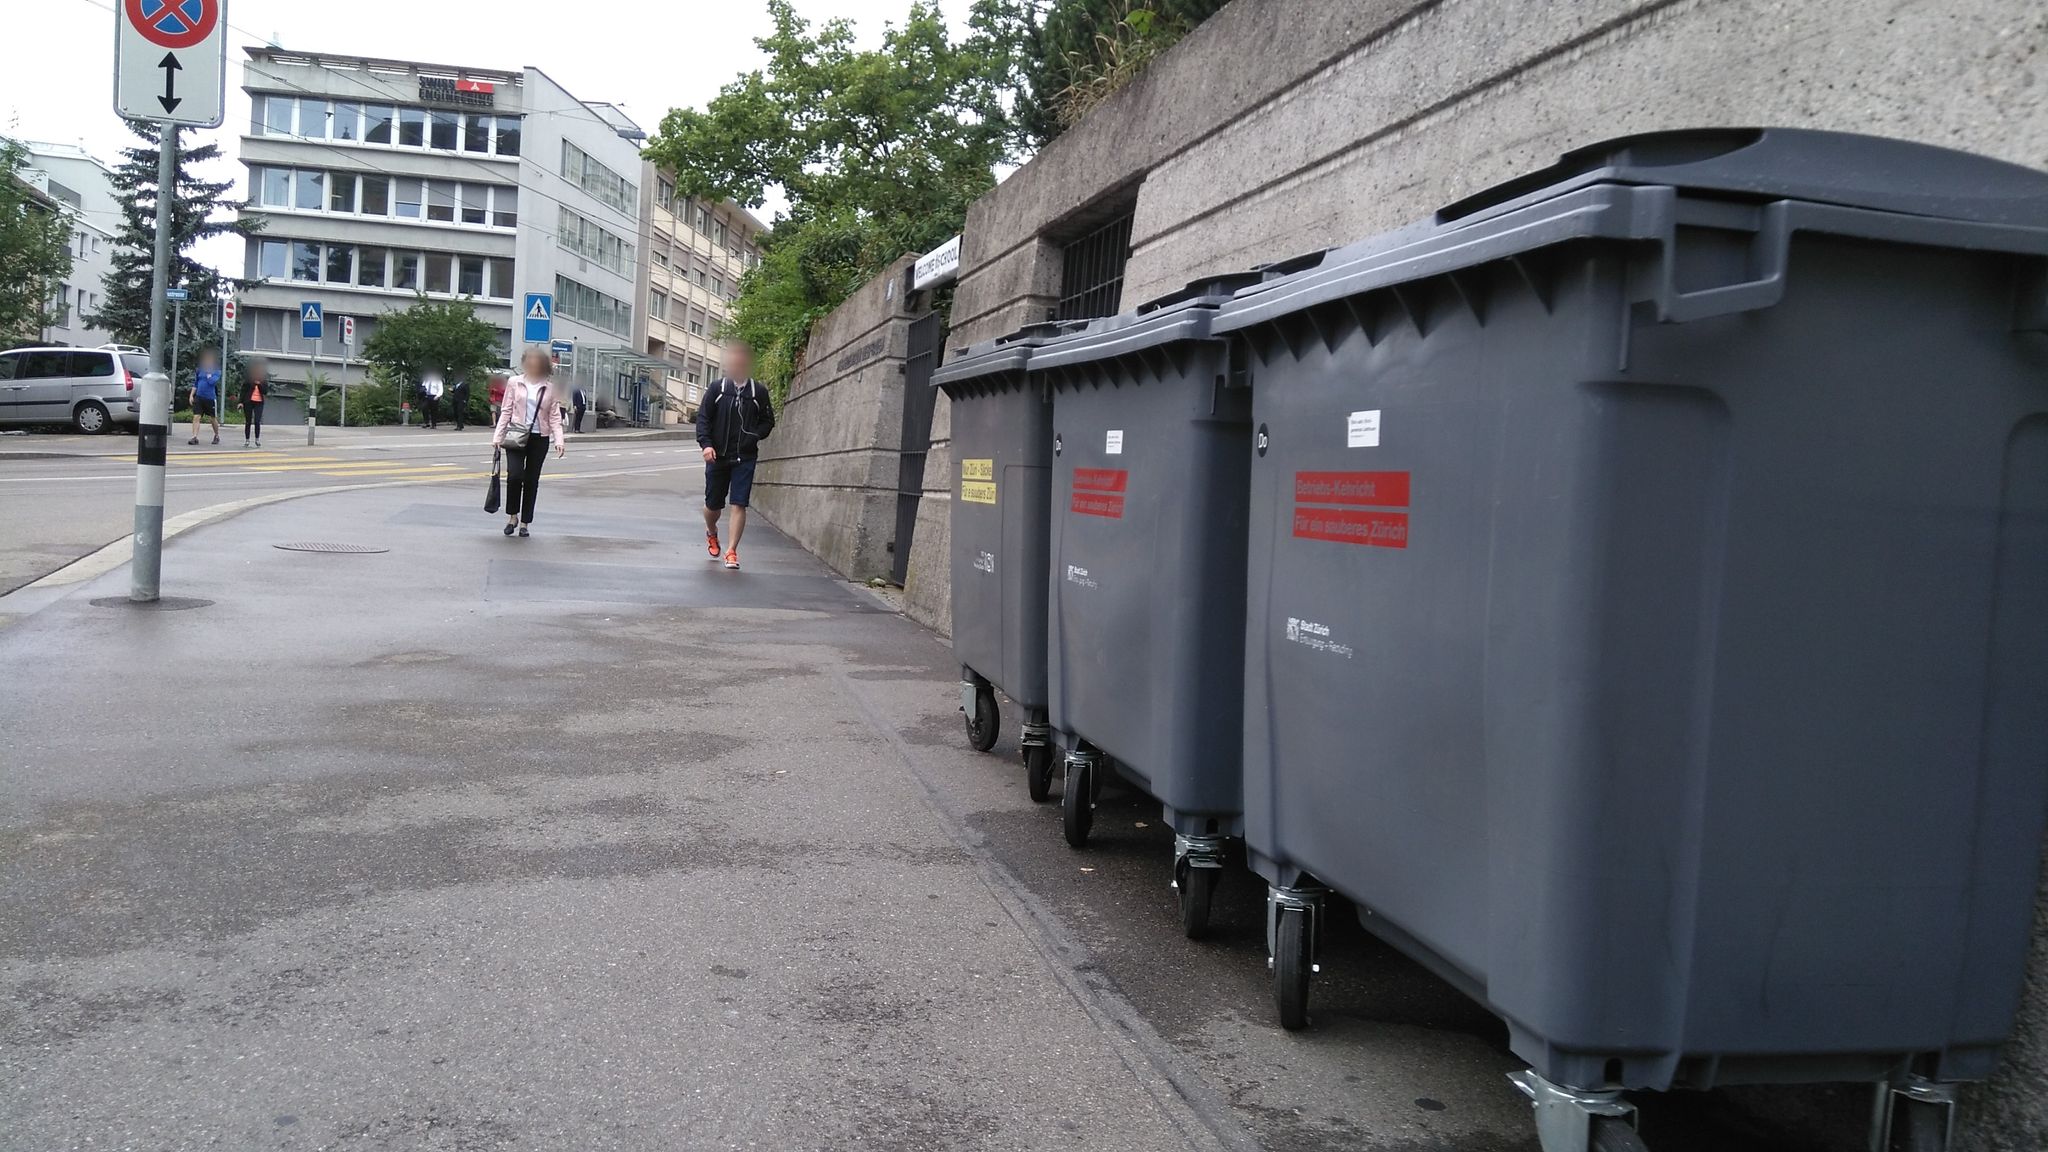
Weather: clear
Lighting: day
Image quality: good
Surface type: walking surface
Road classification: tertiary
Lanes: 1
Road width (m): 5
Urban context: urban centre
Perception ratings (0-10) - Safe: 0.72, Lively: 5.16, Beautiful: 3.77, Boring: 3.47, Depressing: 4.1, Wealthy: 3.59